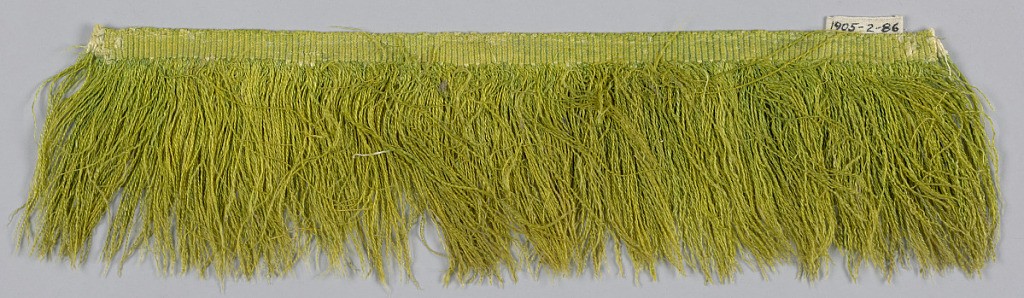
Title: Fringe
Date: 16th century
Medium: silk Technique: woven
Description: Yellow-green fringe with a plain-woven heading and a skirt of yellow-green silk thread.